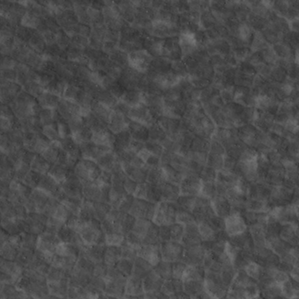
Label: non_frost